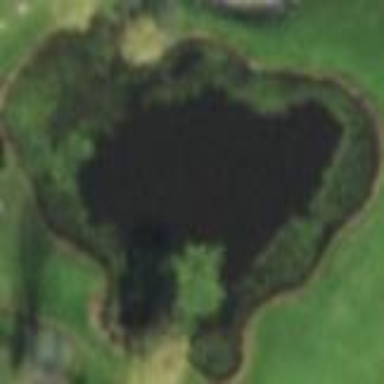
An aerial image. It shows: Pond surrounded by natural water.